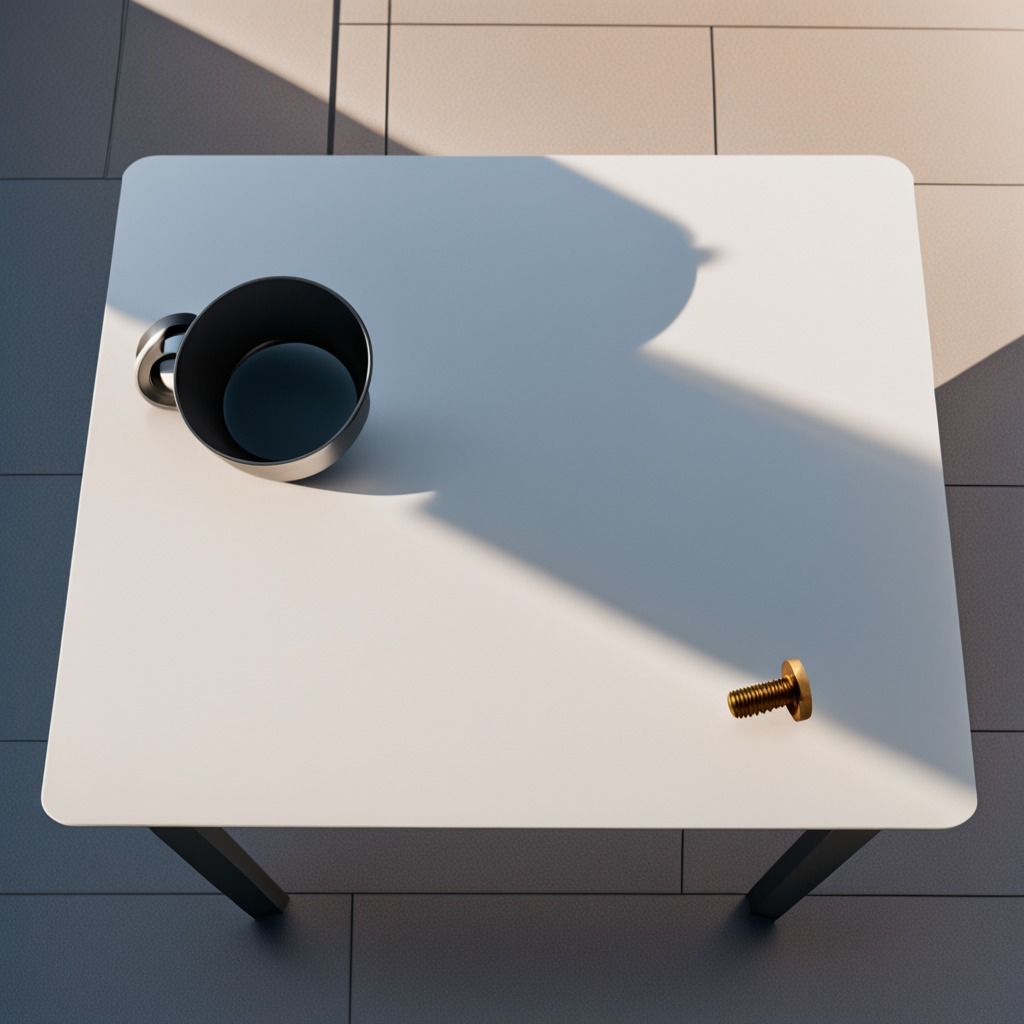
A metal screw is lying on a utility table in a temporary outdoor tool station.